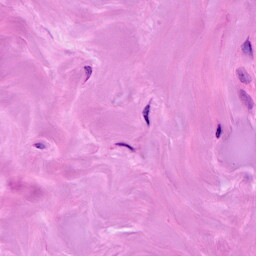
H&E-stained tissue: Breast